Field crop: maize
Growth stage: 2
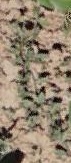
Species: convolvulus